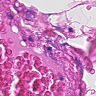
Metastatic tissue present: no